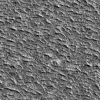
Atmospheric dust classification: not_dusty